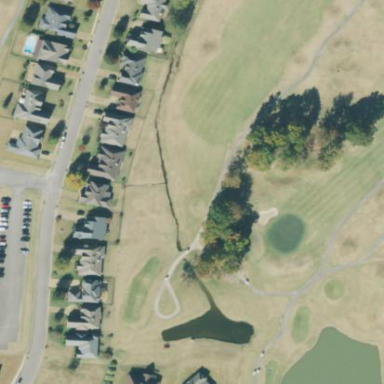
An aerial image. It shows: Scenic view of water hazard on golf course. The natural water feature adds beauty to the landscape.